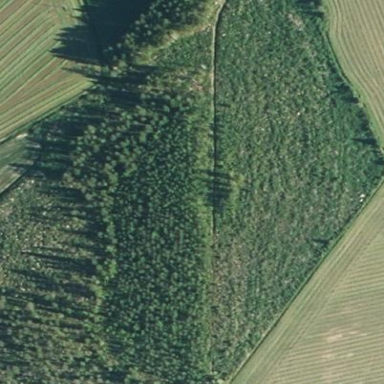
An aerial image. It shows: Forest area.